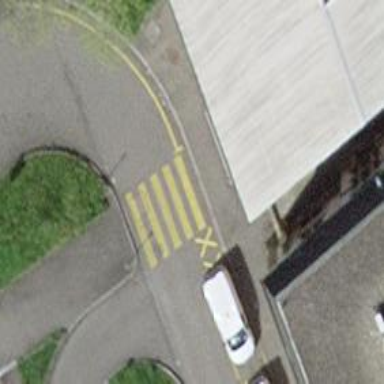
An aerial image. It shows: Parking entrance.